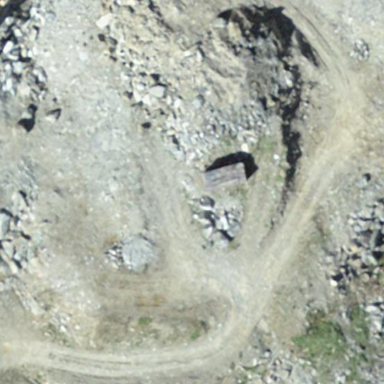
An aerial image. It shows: Quarry area.